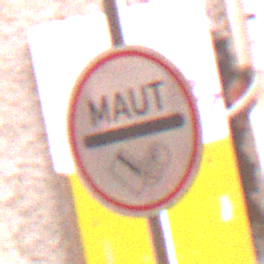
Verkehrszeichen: MautflichtigeStrecke
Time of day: MorningAfternoon
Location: Outdoor (Urban)
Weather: Clear
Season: NotSpecified
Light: Natural